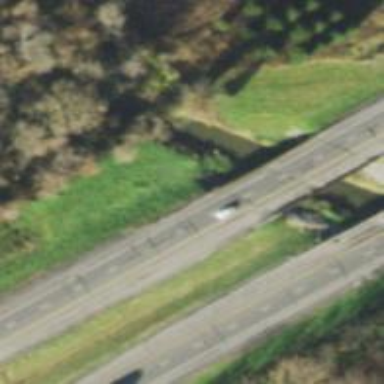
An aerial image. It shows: Bridge over motorway.